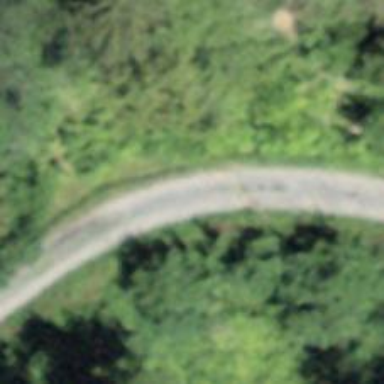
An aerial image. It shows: Track road with grade3 tracktype.